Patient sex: M
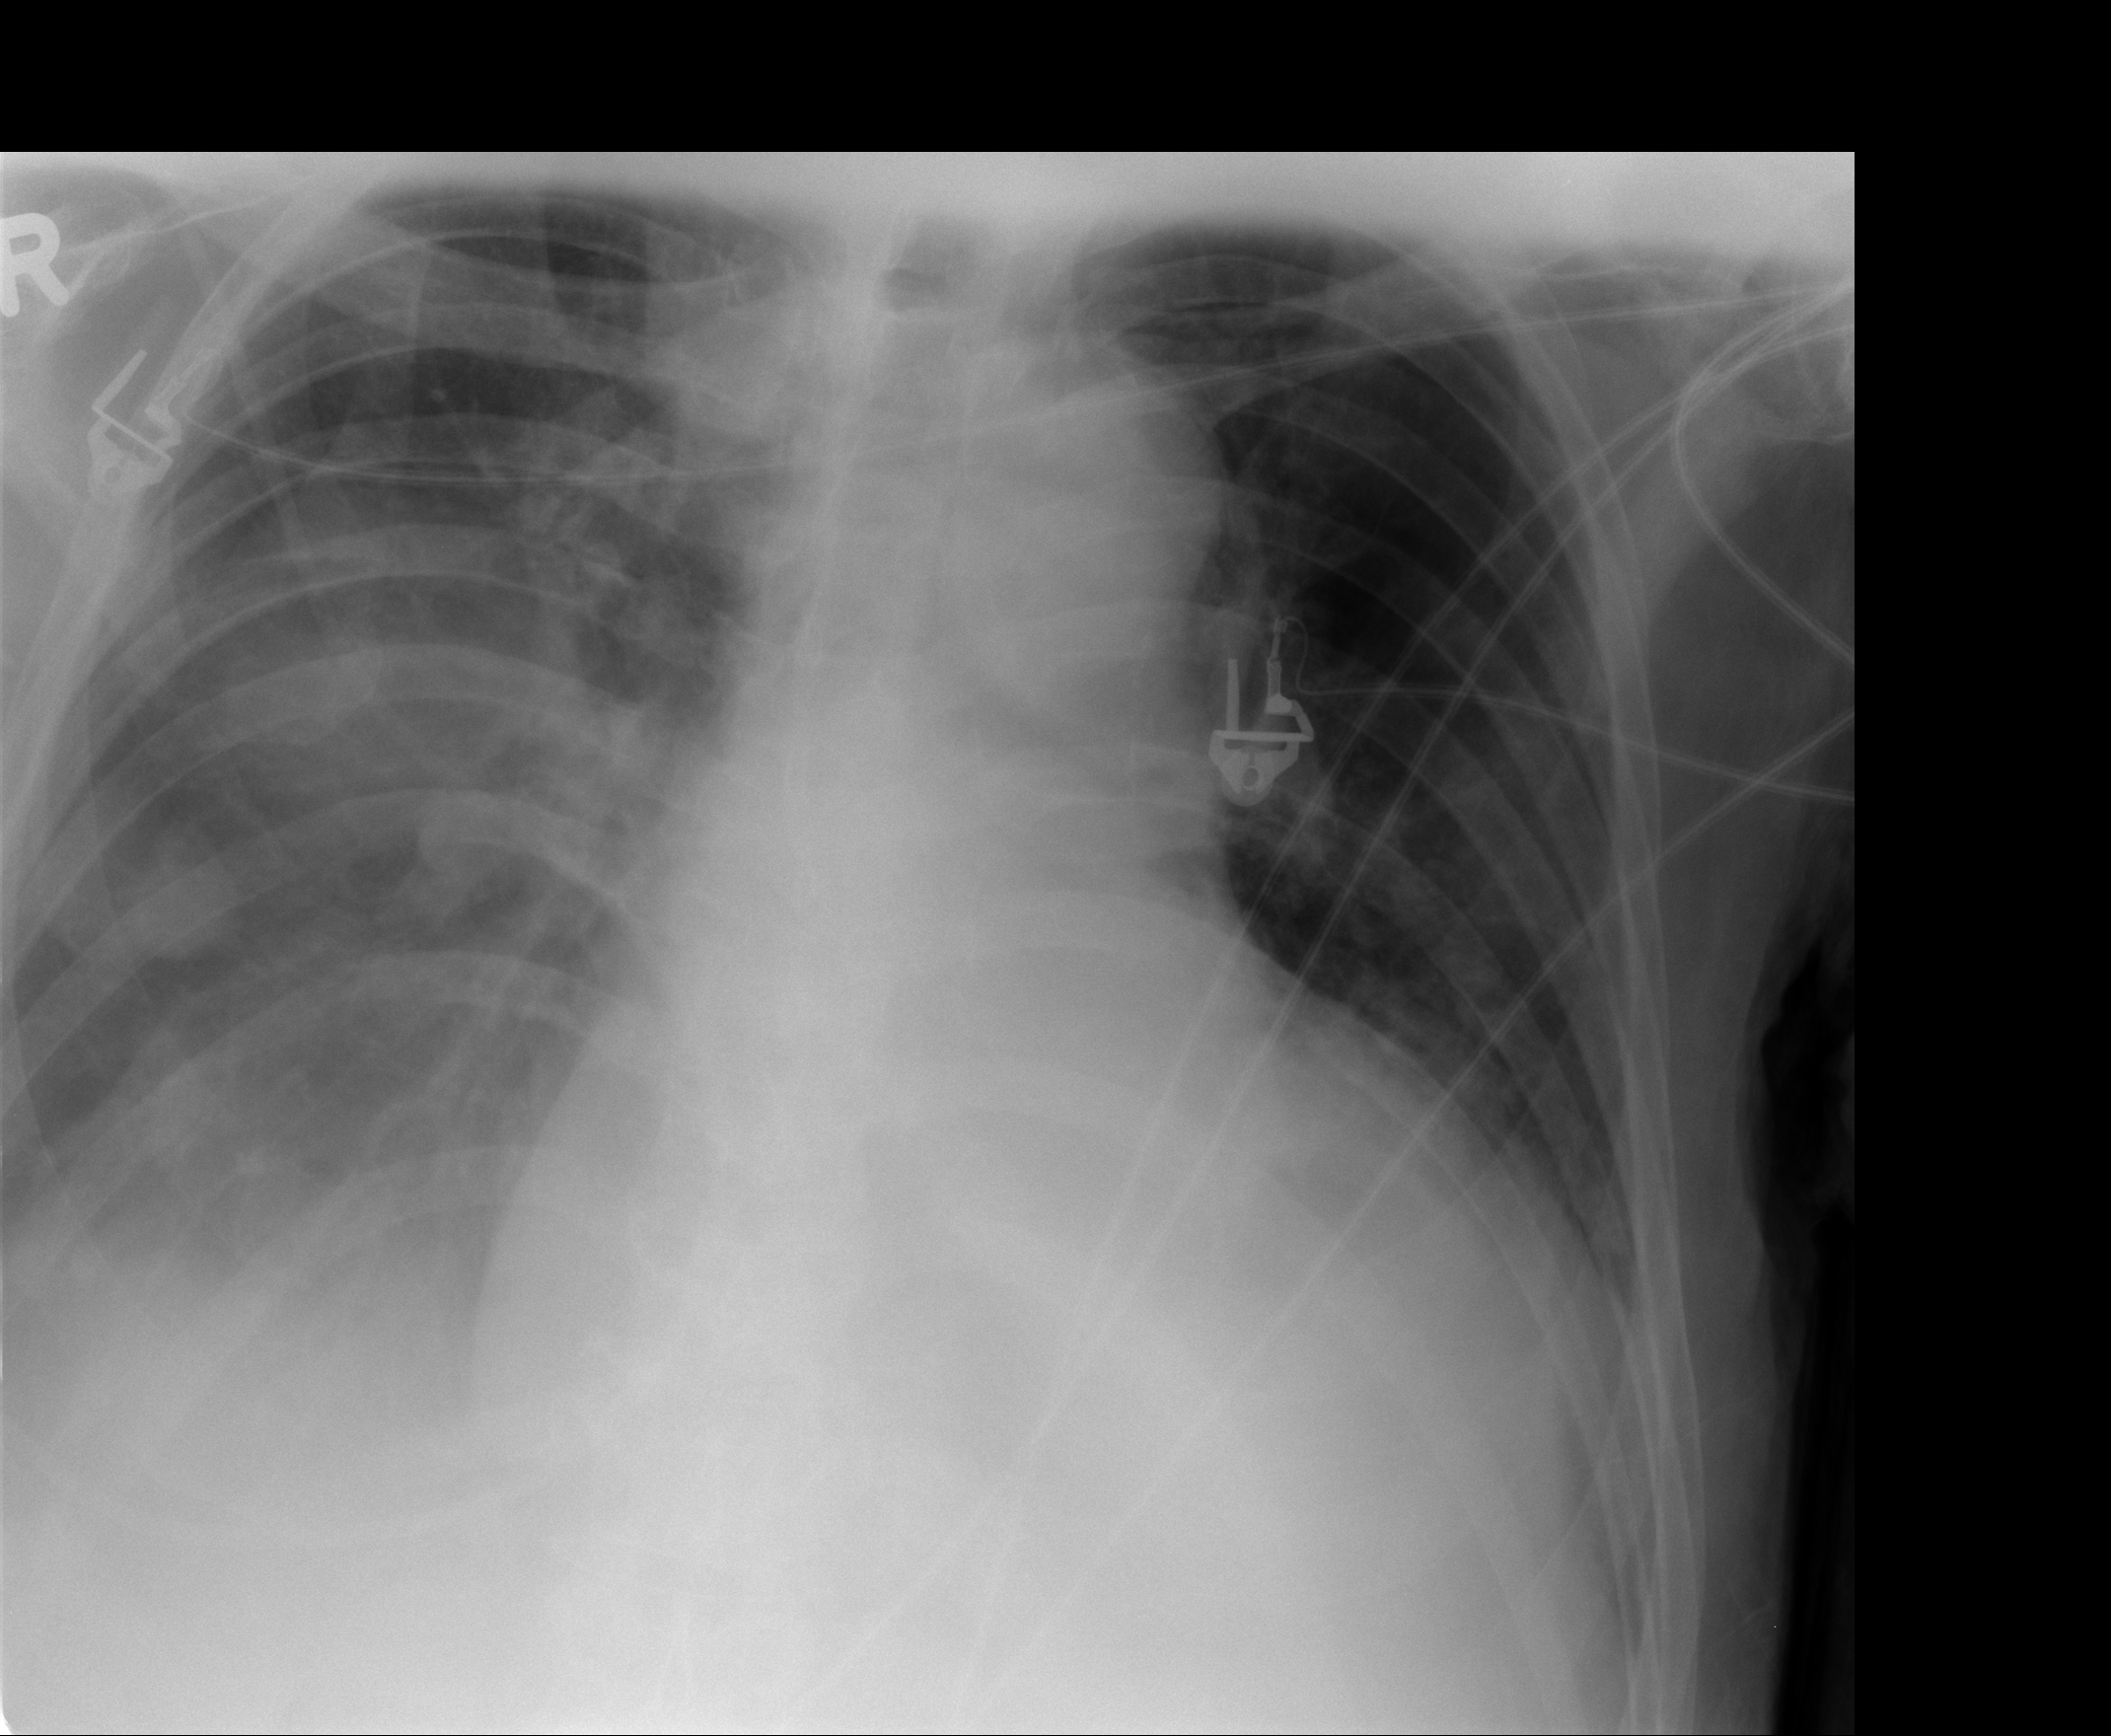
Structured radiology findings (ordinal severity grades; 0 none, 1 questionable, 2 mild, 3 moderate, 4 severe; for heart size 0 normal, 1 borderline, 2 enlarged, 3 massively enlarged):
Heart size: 3
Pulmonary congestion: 2
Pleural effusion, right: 3
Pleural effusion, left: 1
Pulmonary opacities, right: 2
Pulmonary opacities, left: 0
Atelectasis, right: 2
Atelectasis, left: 1